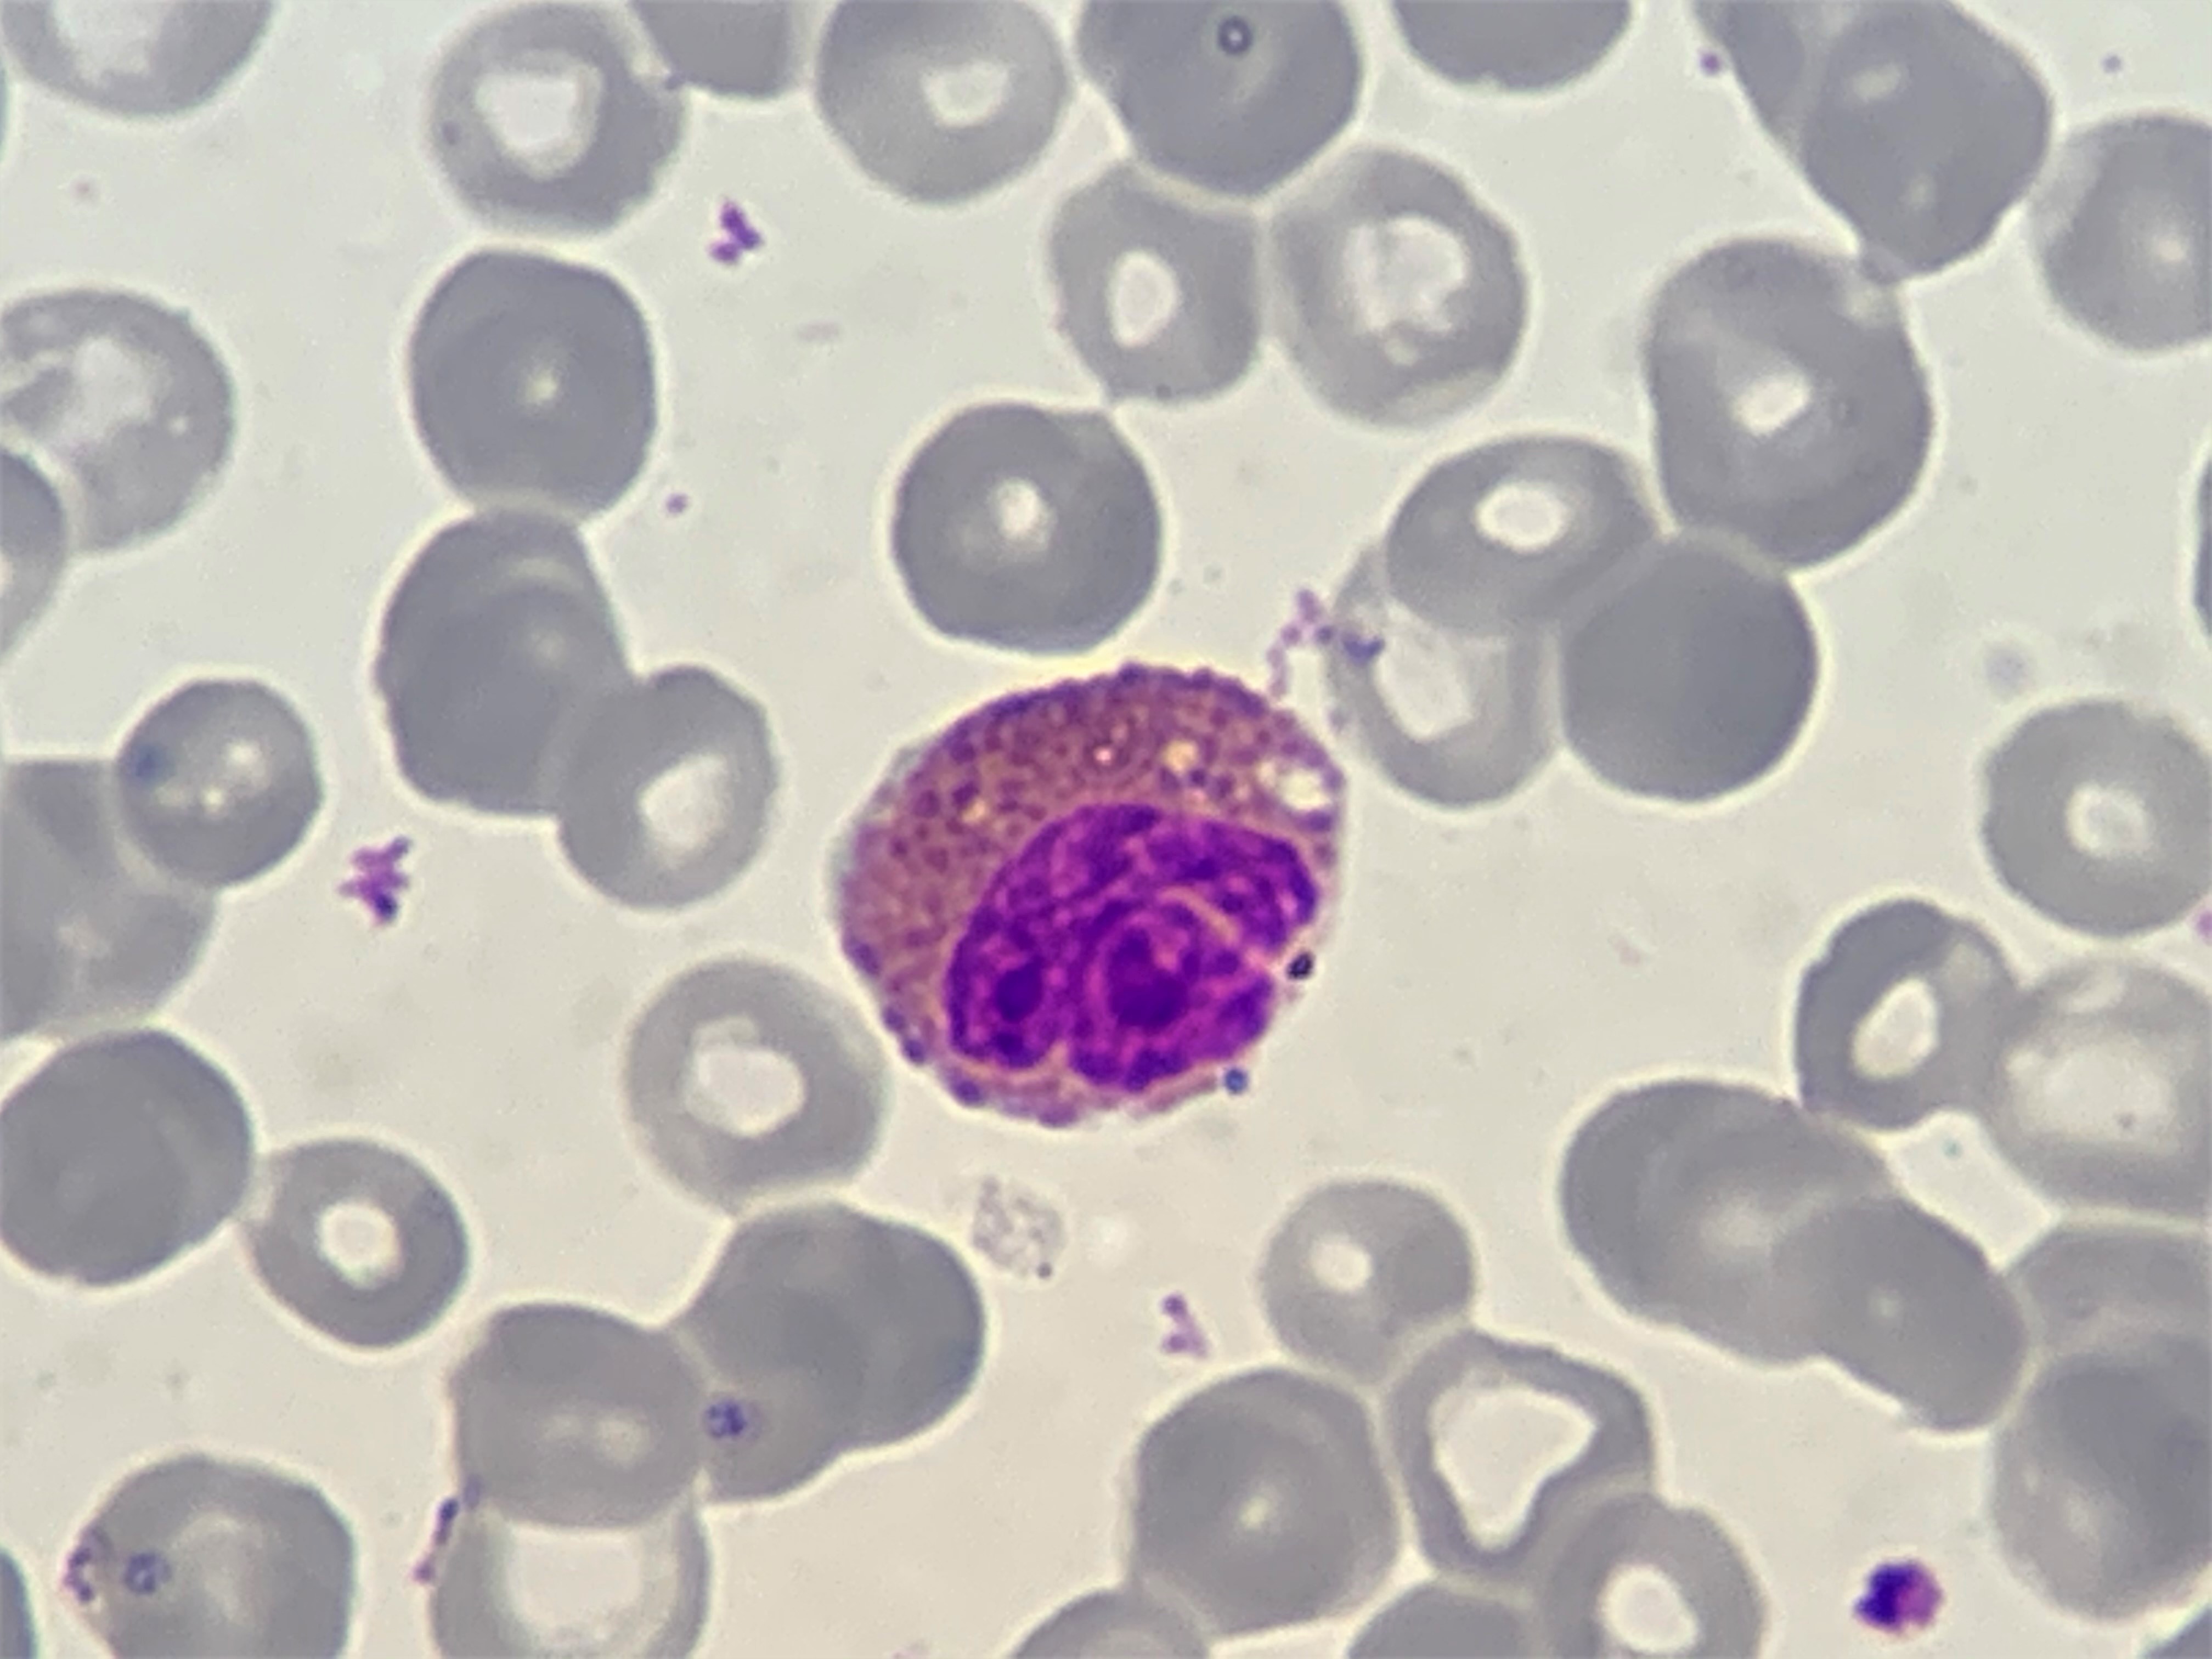
Cell type: EOSINOPHILS